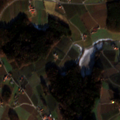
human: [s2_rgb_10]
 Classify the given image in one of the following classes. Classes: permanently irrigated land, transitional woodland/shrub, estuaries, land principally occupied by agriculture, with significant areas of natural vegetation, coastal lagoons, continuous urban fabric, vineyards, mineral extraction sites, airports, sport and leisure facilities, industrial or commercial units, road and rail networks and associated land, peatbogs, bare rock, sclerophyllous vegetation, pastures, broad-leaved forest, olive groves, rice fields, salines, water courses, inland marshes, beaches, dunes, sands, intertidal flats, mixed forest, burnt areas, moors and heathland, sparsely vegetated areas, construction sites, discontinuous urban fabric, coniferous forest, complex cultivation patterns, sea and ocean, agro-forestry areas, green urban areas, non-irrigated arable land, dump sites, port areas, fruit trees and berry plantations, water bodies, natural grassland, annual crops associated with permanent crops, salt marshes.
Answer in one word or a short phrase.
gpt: complex cultivation patterns, land principally occupied by agriculture, with significant areas of natural vegetation, broad-leaved forest, mixed forest